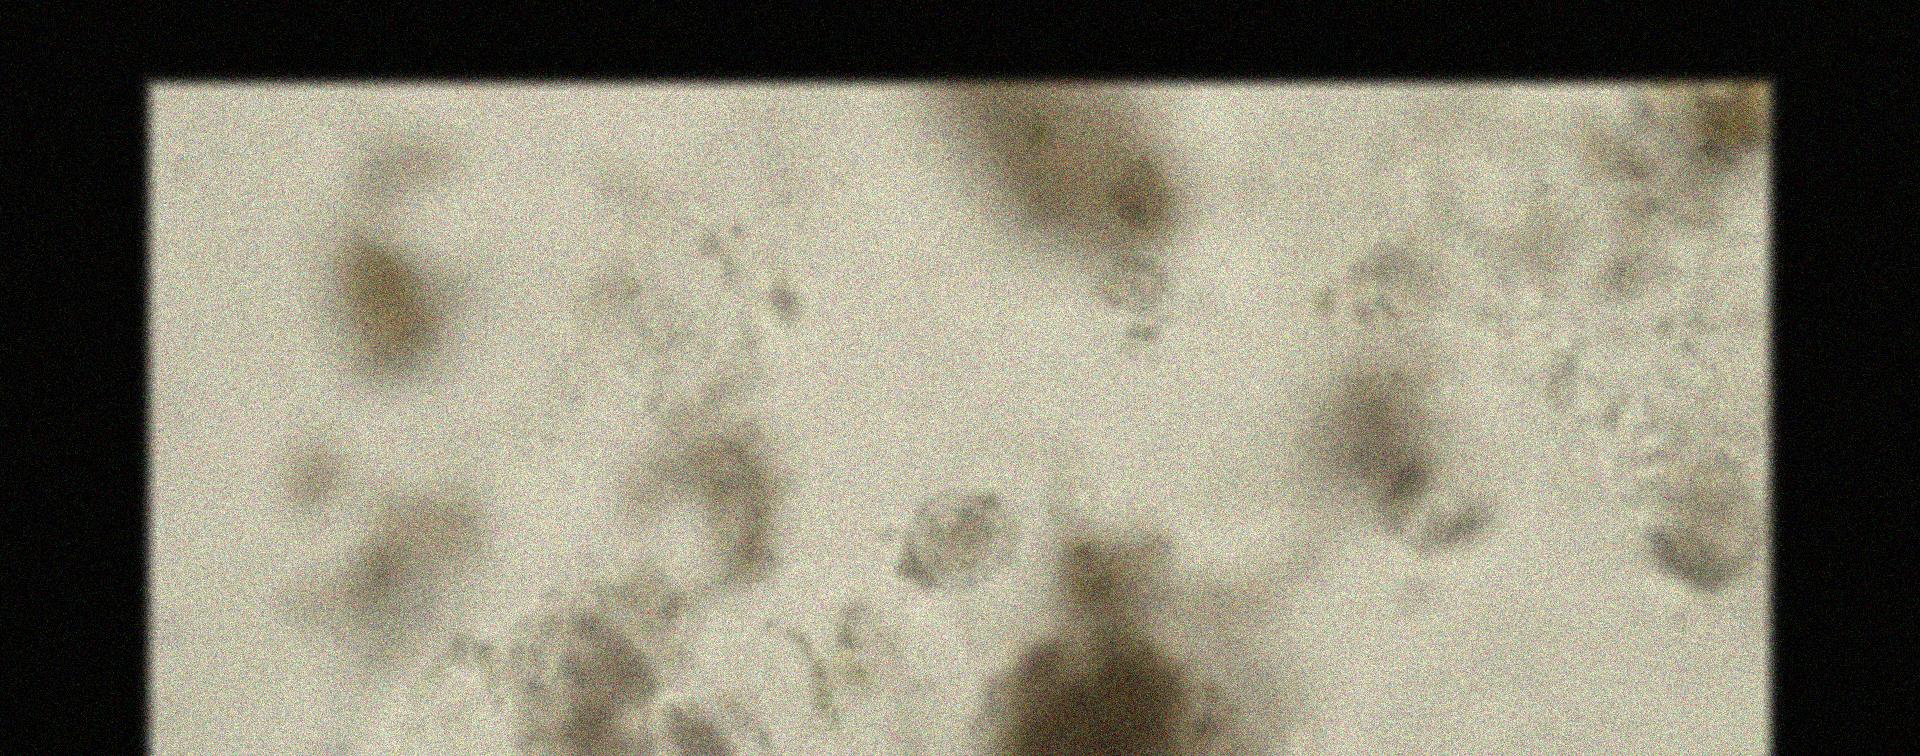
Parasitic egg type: Hymenolepis nana